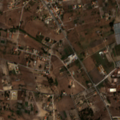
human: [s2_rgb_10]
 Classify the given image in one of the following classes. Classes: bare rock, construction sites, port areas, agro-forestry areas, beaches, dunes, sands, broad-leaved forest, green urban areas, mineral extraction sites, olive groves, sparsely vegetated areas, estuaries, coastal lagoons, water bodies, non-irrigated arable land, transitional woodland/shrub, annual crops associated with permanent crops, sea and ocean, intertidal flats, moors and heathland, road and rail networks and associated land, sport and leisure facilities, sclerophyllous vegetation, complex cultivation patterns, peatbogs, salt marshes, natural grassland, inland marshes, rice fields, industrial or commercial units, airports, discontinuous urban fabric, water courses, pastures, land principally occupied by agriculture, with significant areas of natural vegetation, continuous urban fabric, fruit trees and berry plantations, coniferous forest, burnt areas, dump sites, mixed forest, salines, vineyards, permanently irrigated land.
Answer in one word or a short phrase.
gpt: complex cultivation patterns